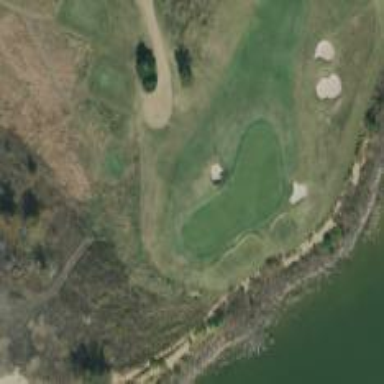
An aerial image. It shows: Golf hole.